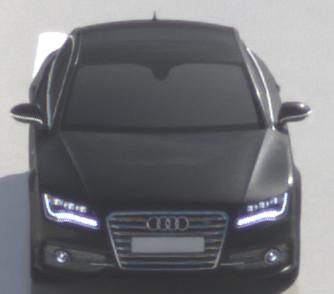
Make: Audi
Model: S7 Sportback cod
Detailed model: S7 (4G) Sportback
Model produced from: 2012/06
Model produced until: 2014/05
Doors: 5
Color: black
Road condition: wet road
Daytime: morning or afternoon
Contrast: high contrast